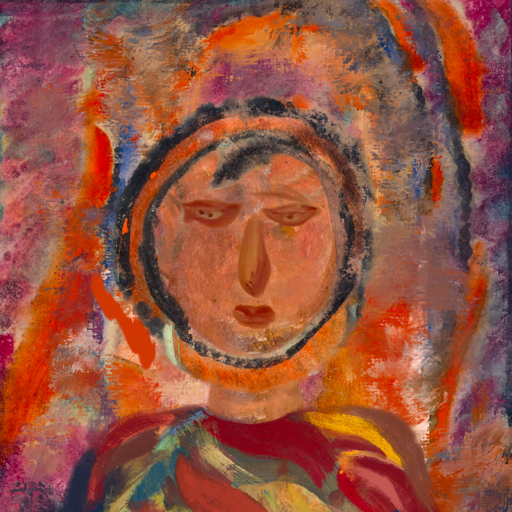
Background: Experience, Head And Neck Front: Boggyland, Face Front: Pious_Lady, Bust: Mother_And_Son_Son, Hair Front: Childish, Head Accessory: Blank, Second Necklace: Blank, Necklace: Blank, Baby: Blank